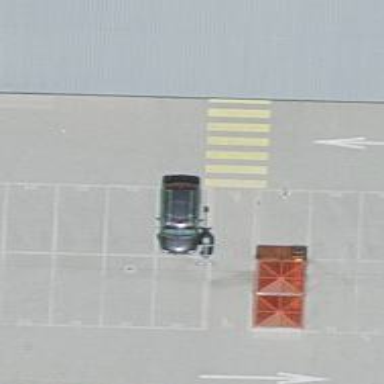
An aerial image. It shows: Parking aisle tunnel designated as service road.